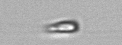
Label: Calciopappus